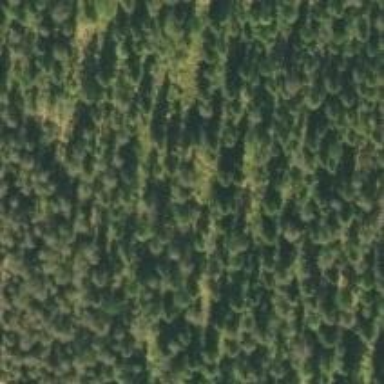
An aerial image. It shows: Woodland consisting mainly of needle-leaved trees.